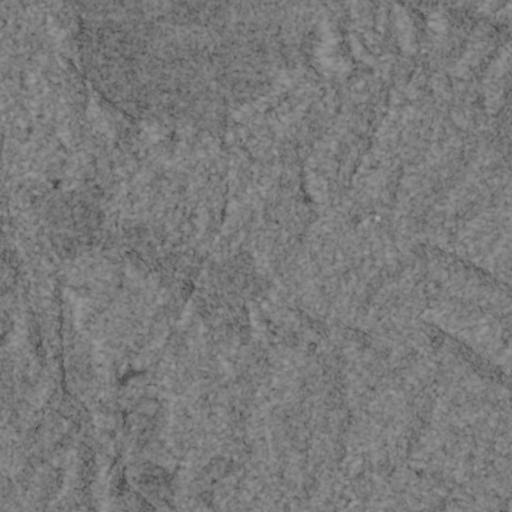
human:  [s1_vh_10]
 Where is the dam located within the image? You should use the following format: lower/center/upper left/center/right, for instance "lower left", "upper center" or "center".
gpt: The dam is located in the lower left of the image.
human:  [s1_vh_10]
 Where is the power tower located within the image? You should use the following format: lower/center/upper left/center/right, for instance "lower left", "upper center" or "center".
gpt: The power tower is located in the lower left of the image.
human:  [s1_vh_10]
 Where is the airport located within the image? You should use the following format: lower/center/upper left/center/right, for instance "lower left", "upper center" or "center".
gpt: There is no airport in the image.

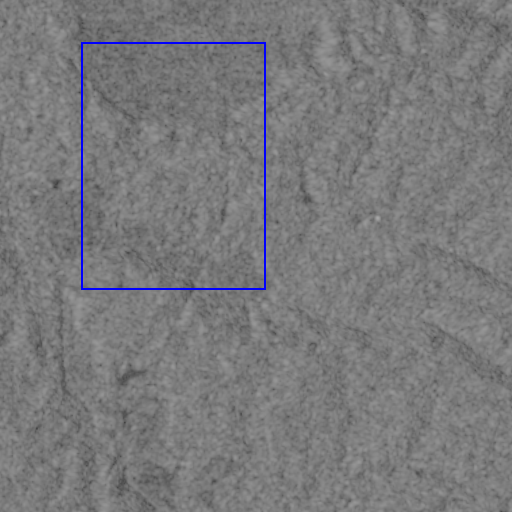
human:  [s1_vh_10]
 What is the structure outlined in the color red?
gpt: There is no red outline.
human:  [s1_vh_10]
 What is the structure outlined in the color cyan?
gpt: There is no structure outlined in cyan.